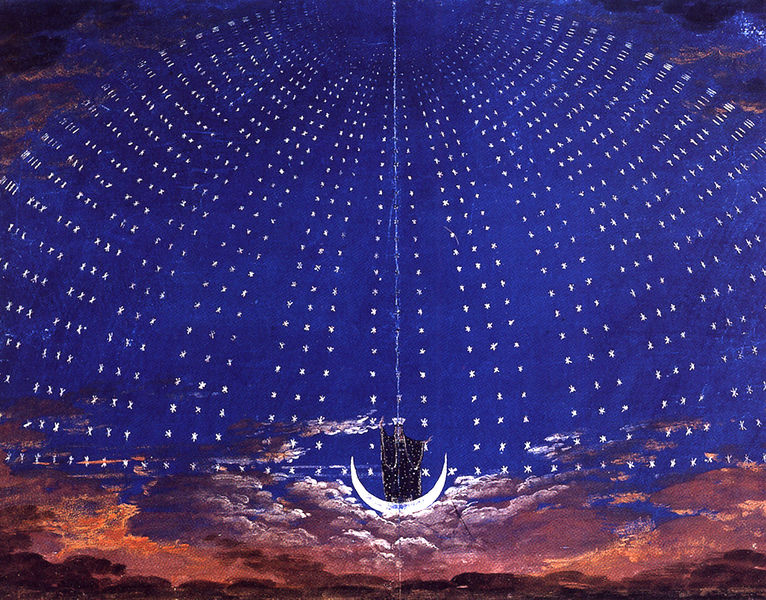
Titel: Zauberflöte, II Dekoration
Schlagwörter: blau, gemälde, gott, himmel, mann, umhang, weiß, wolken, gelb, ocker, braun, finger, frau, geste, hut, nacht, schwarz, rot, wolke, malerei, architektur, stehen, bild, innenraum, kirche, sonne, kutte, mantel, oper, theater, krone, rosa, fliegen, perspektive, sonnenuntergang, bühnenbild, kuppel, könig, falte, wandmalerei, zeigen, abendrot, gestalt, pink, mond, stern, dom, halbmond, mondsichel, sichel, sterne, seite, illustration, entwurf, mythologie, apokalypse, zeus, morgenrot, chor, kulisse, königin, fresko, gottheit, aurora, universum, zauberflöte, raster, schinkel, riss, deckenmalerei, mozart, zauberer, sonnenuntergan, gottvater, himmelskönigin, aprikot, malrei, mondsichelmadonna, königin der nacht, sortiert, zaubern, 1700, mondsicherl, astral, schinkelk, ncht, universim, mondmann, sternenreihen